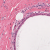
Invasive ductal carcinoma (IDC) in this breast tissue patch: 0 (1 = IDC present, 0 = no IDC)